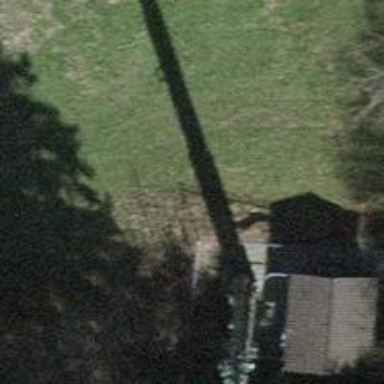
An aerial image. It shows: Communication mast tower.